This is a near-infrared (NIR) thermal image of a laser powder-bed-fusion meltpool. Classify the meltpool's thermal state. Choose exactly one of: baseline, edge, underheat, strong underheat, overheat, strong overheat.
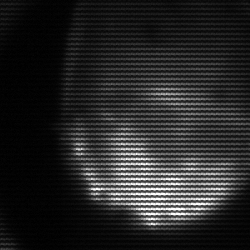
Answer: edge